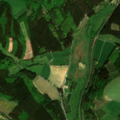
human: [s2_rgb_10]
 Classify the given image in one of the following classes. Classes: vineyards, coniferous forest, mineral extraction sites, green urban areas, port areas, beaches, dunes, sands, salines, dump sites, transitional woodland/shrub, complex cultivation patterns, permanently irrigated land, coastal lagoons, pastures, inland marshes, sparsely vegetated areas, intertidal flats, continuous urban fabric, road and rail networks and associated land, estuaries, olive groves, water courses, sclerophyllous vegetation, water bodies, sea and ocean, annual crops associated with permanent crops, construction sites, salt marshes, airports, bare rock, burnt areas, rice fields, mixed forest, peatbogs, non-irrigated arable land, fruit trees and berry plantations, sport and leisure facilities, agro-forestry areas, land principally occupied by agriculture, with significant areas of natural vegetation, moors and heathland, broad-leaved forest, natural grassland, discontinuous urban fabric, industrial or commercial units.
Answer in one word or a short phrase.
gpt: non-irrigated arable land, pastures, broad-leaved forest, mixed forest